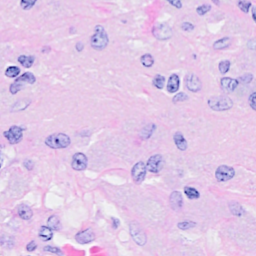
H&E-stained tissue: Breast